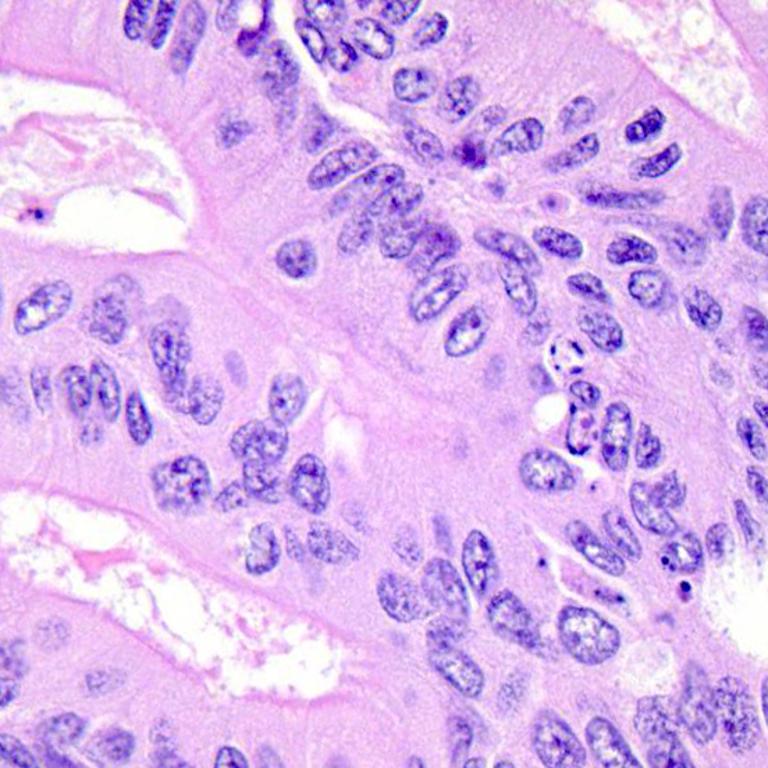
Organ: colon
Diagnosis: adenocarcinomas